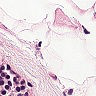
Metastatic tissue present: no